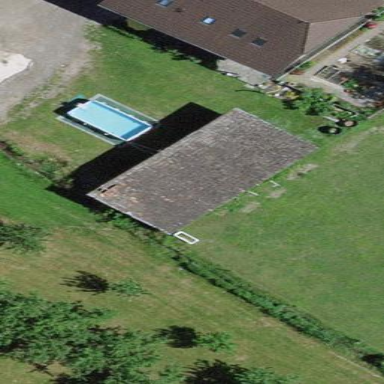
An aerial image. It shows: Barn.